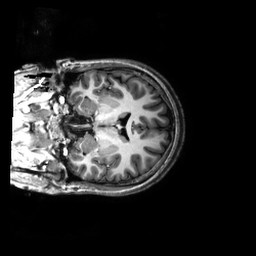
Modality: T1w
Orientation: coronal
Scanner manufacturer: philips
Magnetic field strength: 3 T
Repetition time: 0.0096 s
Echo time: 0.0046 s